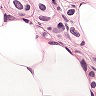
Metastatic tissue present: yes